Aerial crown-view tile of a tropical tree (Barro Colorado Island, Panama), acquired 20240813:
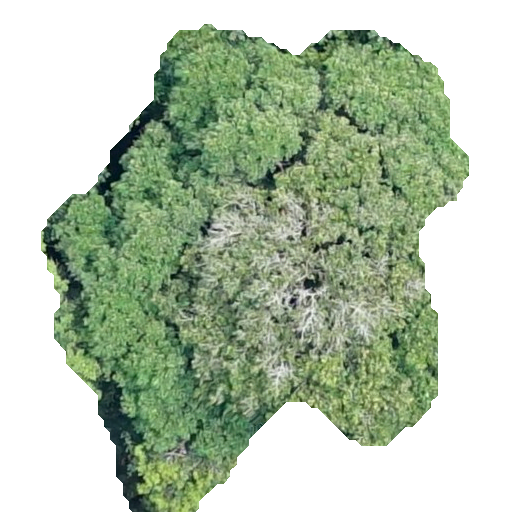
Species: Prioria copaifera
GBIF accepted scientific name: Prioria copaifera
Crown area: 215.881 m²